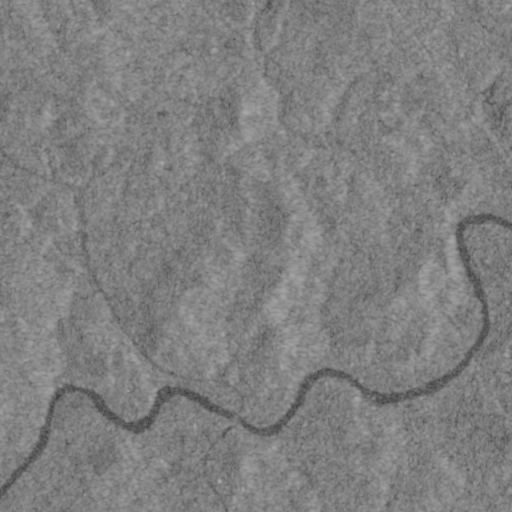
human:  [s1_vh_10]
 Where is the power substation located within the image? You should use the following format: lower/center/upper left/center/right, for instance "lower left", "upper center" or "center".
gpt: The power substation is located in the lower center of the image.
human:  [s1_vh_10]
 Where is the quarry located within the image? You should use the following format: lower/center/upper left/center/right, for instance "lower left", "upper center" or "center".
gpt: The quarry is located in the upper center of the image.
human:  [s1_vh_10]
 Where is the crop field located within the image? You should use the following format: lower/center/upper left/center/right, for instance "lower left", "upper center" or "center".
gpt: There is no crop field in the image.

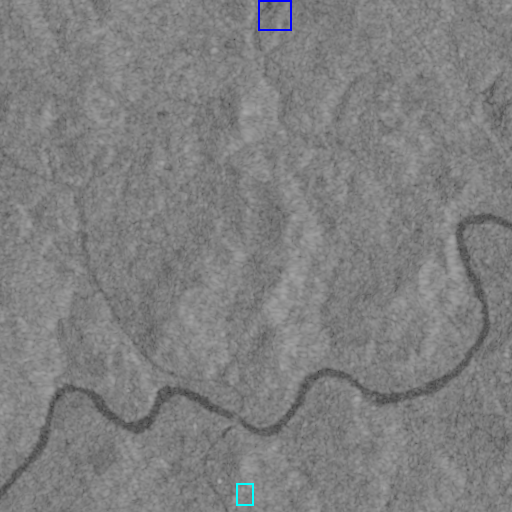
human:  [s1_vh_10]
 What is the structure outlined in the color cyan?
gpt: The structure outlined in cyan is a power substation.
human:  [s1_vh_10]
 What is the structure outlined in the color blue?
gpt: The structure outlined in blue is a quarry.
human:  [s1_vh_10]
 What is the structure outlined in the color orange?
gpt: There is no orange outline.